Field crop: maize
Growth stage: 2
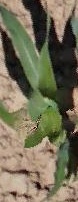
Species: maize